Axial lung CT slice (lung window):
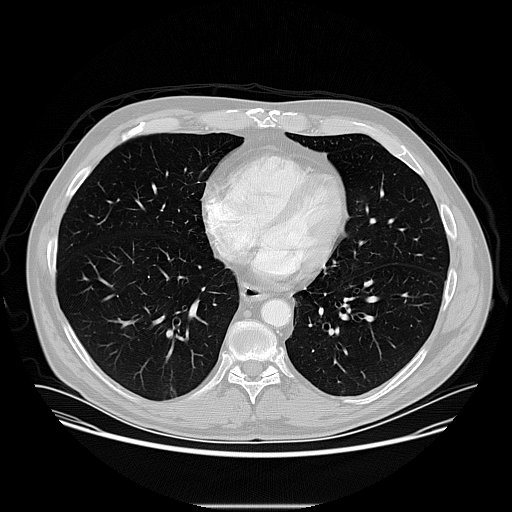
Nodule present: no